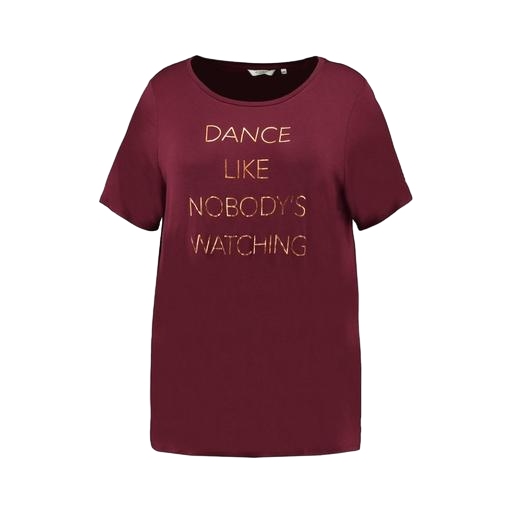
red plus size printed t-shirt only macy, black plus size printed t-shirt only macy, blue plus size printed t-shirt only macy, white background